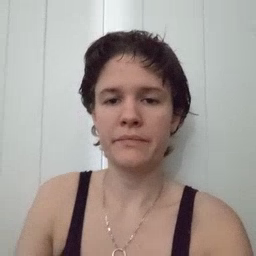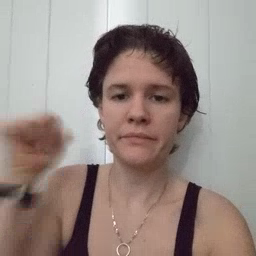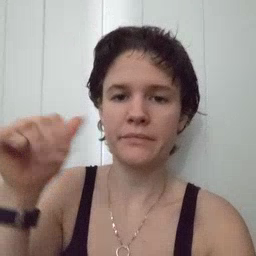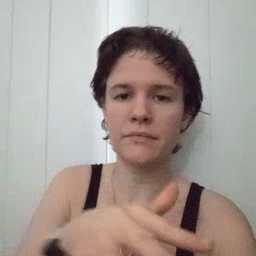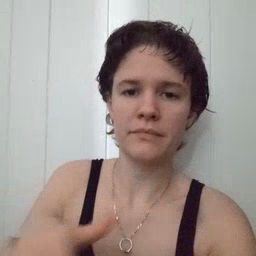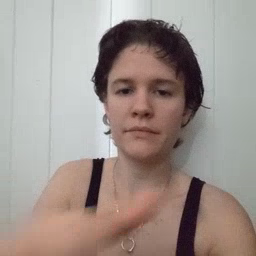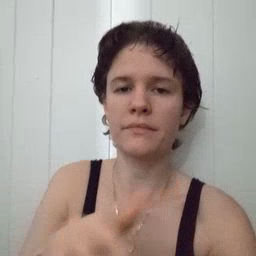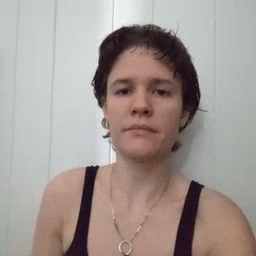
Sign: backyard